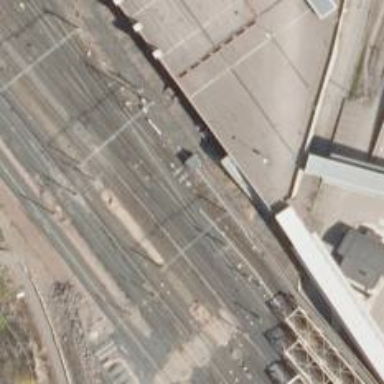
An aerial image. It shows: Railway signal.